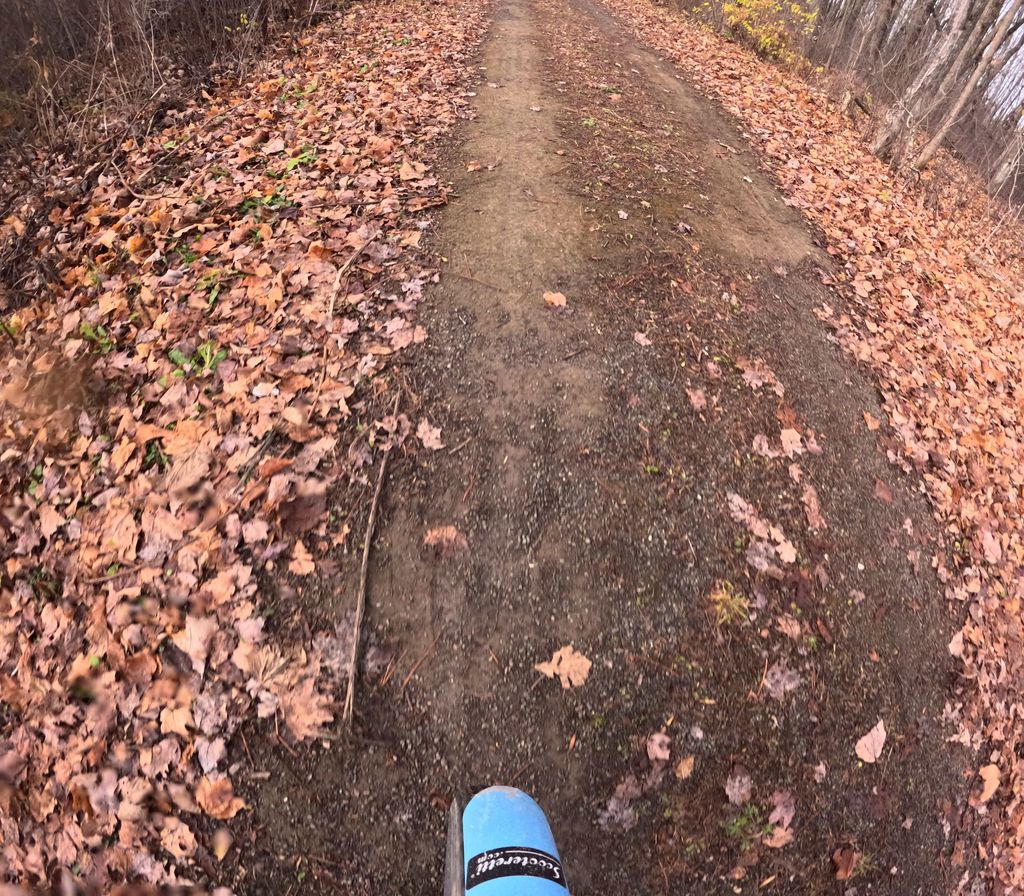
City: ottawa-gatineau